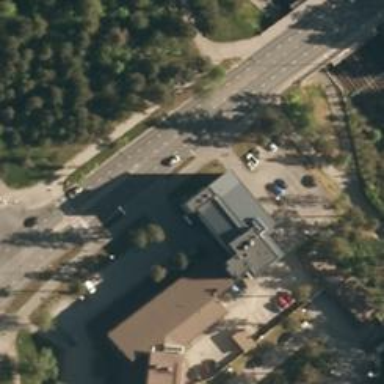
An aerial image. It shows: Government office.